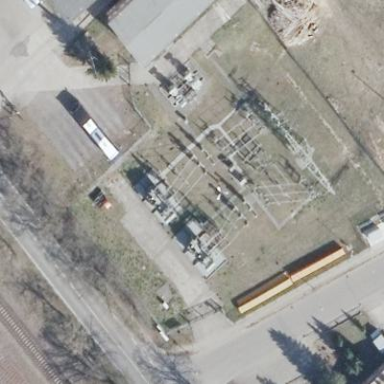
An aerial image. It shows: Outdoor distribution-level power substation enclosed by fence.